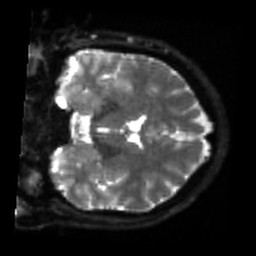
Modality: sbref
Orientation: coronal
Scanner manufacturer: siemens
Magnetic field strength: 3 T
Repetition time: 4 s
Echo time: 0.0594 s